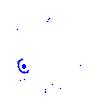
Particle: electron